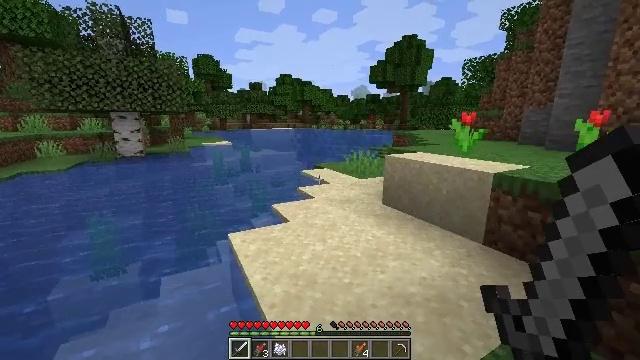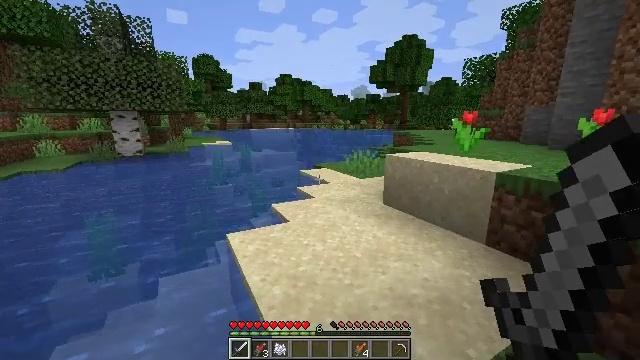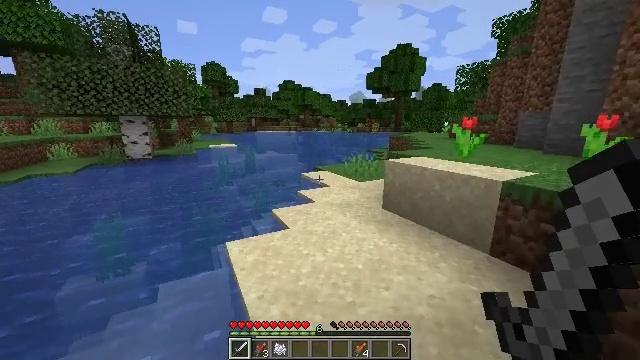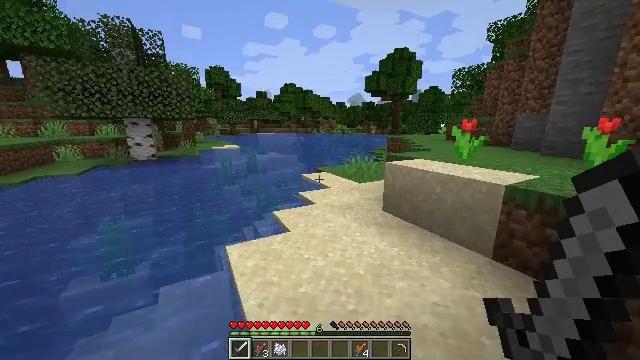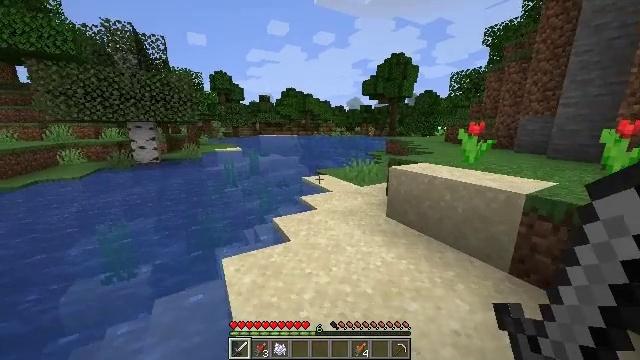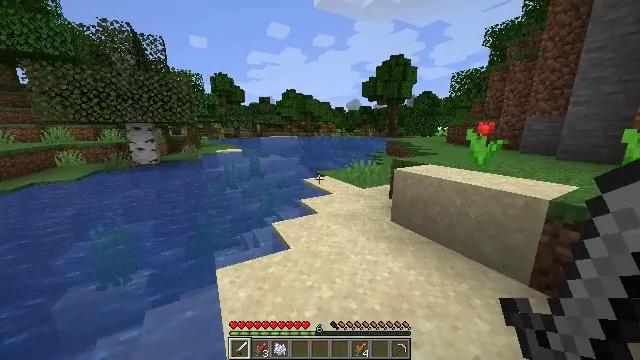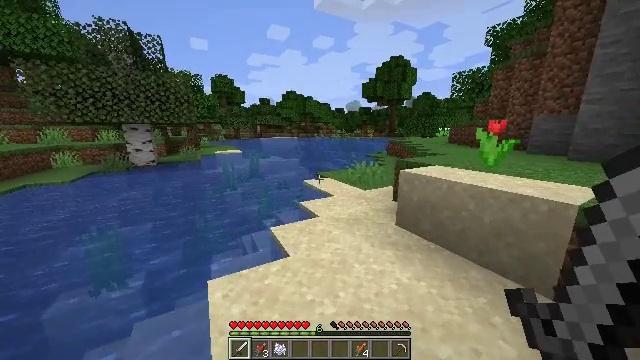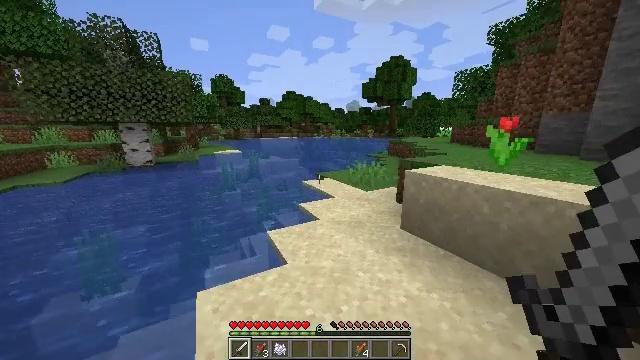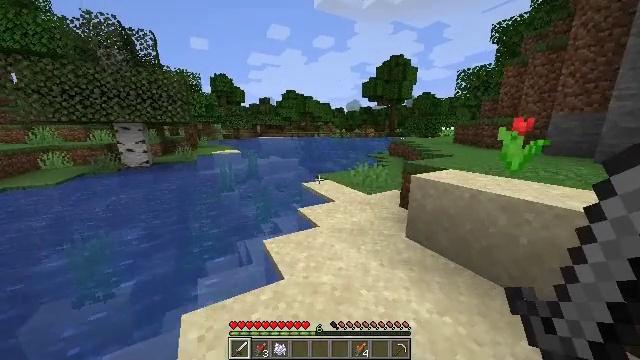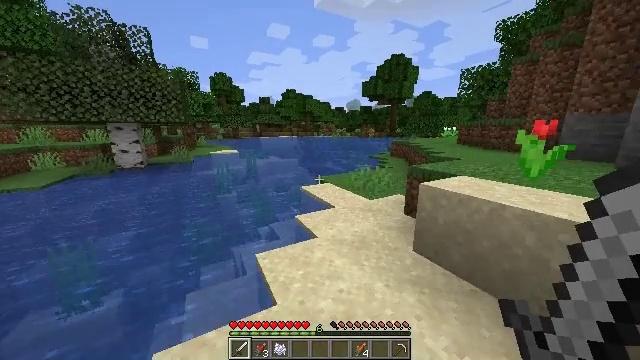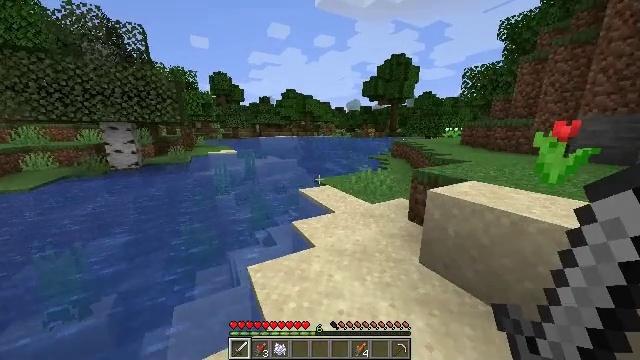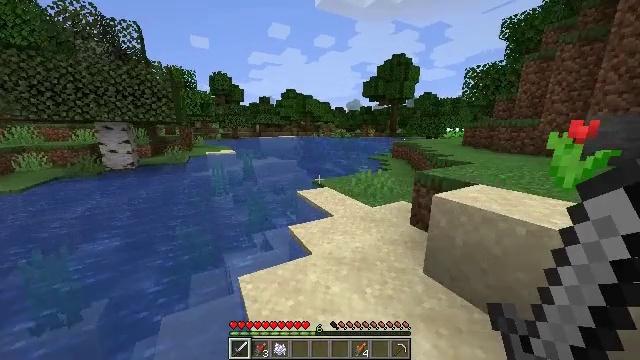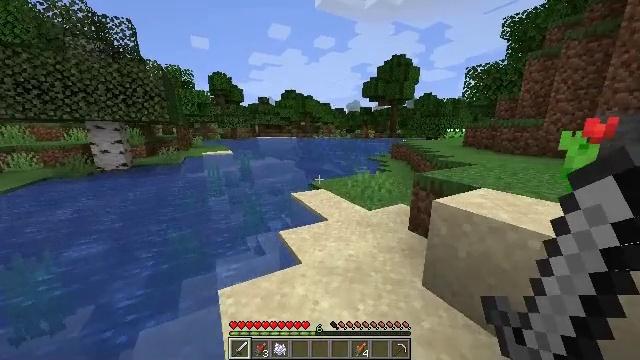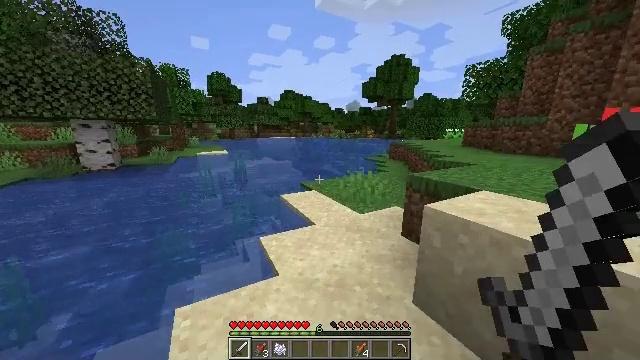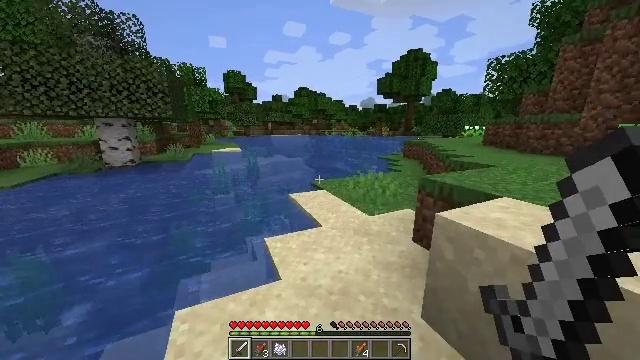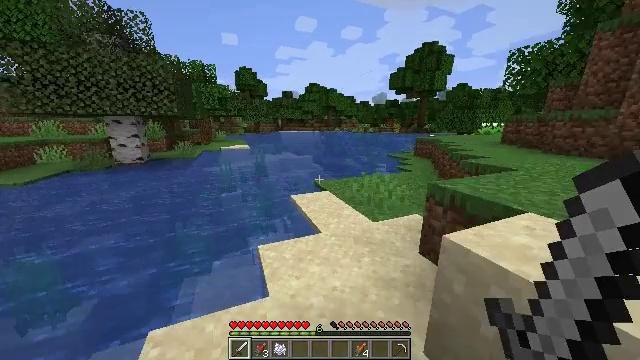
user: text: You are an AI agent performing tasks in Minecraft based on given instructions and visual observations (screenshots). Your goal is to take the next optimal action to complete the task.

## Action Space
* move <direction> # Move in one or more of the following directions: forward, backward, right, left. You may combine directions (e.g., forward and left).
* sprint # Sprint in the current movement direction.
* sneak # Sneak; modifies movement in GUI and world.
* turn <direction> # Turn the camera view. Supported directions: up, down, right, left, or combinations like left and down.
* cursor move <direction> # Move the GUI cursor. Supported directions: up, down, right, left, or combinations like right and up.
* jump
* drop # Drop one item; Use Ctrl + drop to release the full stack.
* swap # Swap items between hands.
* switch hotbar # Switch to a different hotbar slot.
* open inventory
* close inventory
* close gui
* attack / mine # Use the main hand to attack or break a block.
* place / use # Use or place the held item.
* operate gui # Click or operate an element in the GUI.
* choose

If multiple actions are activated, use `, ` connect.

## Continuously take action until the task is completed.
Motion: motion action
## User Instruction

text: Kill the salmon.
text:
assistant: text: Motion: move forward
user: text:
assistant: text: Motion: move forward
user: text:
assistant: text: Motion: move forward
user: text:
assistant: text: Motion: move forward
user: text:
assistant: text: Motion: move forward
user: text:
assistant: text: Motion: move forward
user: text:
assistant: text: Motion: move forward
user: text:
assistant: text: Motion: move forward
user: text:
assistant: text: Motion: move forward
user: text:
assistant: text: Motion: move forward
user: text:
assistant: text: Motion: move forward and move right
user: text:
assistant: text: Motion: move forward and move right
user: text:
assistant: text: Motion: move forward and move right
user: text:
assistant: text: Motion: move forward and move right, turn left
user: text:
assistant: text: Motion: move forward, turn left
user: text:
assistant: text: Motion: move forward, turn left and down
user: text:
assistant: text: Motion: move forward, turn left and down
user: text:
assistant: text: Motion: move forward
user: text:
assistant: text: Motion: move forward
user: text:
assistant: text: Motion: move forward
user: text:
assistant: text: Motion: move forward
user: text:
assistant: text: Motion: move forward
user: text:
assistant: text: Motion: move forward
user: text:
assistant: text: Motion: move forward, turn right and down
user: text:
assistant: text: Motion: move forward, turn right and down
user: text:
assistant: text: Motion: move forward, turn down
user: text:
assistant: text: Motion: move forward
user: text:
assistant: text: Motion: move forward
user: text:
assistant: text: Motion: move forward, turn left and down
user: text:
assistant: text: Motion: move forward, turn left and down